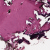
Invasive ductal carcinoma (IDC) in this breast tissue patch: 0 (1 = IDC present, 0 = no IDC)